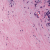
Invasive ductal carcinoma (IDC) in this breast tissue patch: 1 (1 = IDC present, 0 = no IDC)